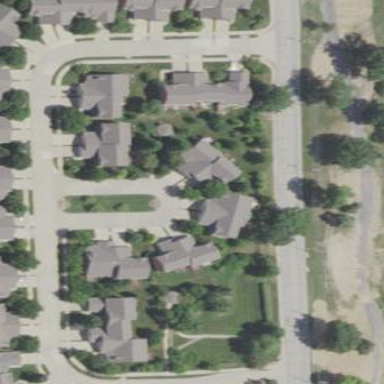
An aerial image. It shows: Residential area.